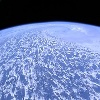
Label: cloud